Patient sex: M
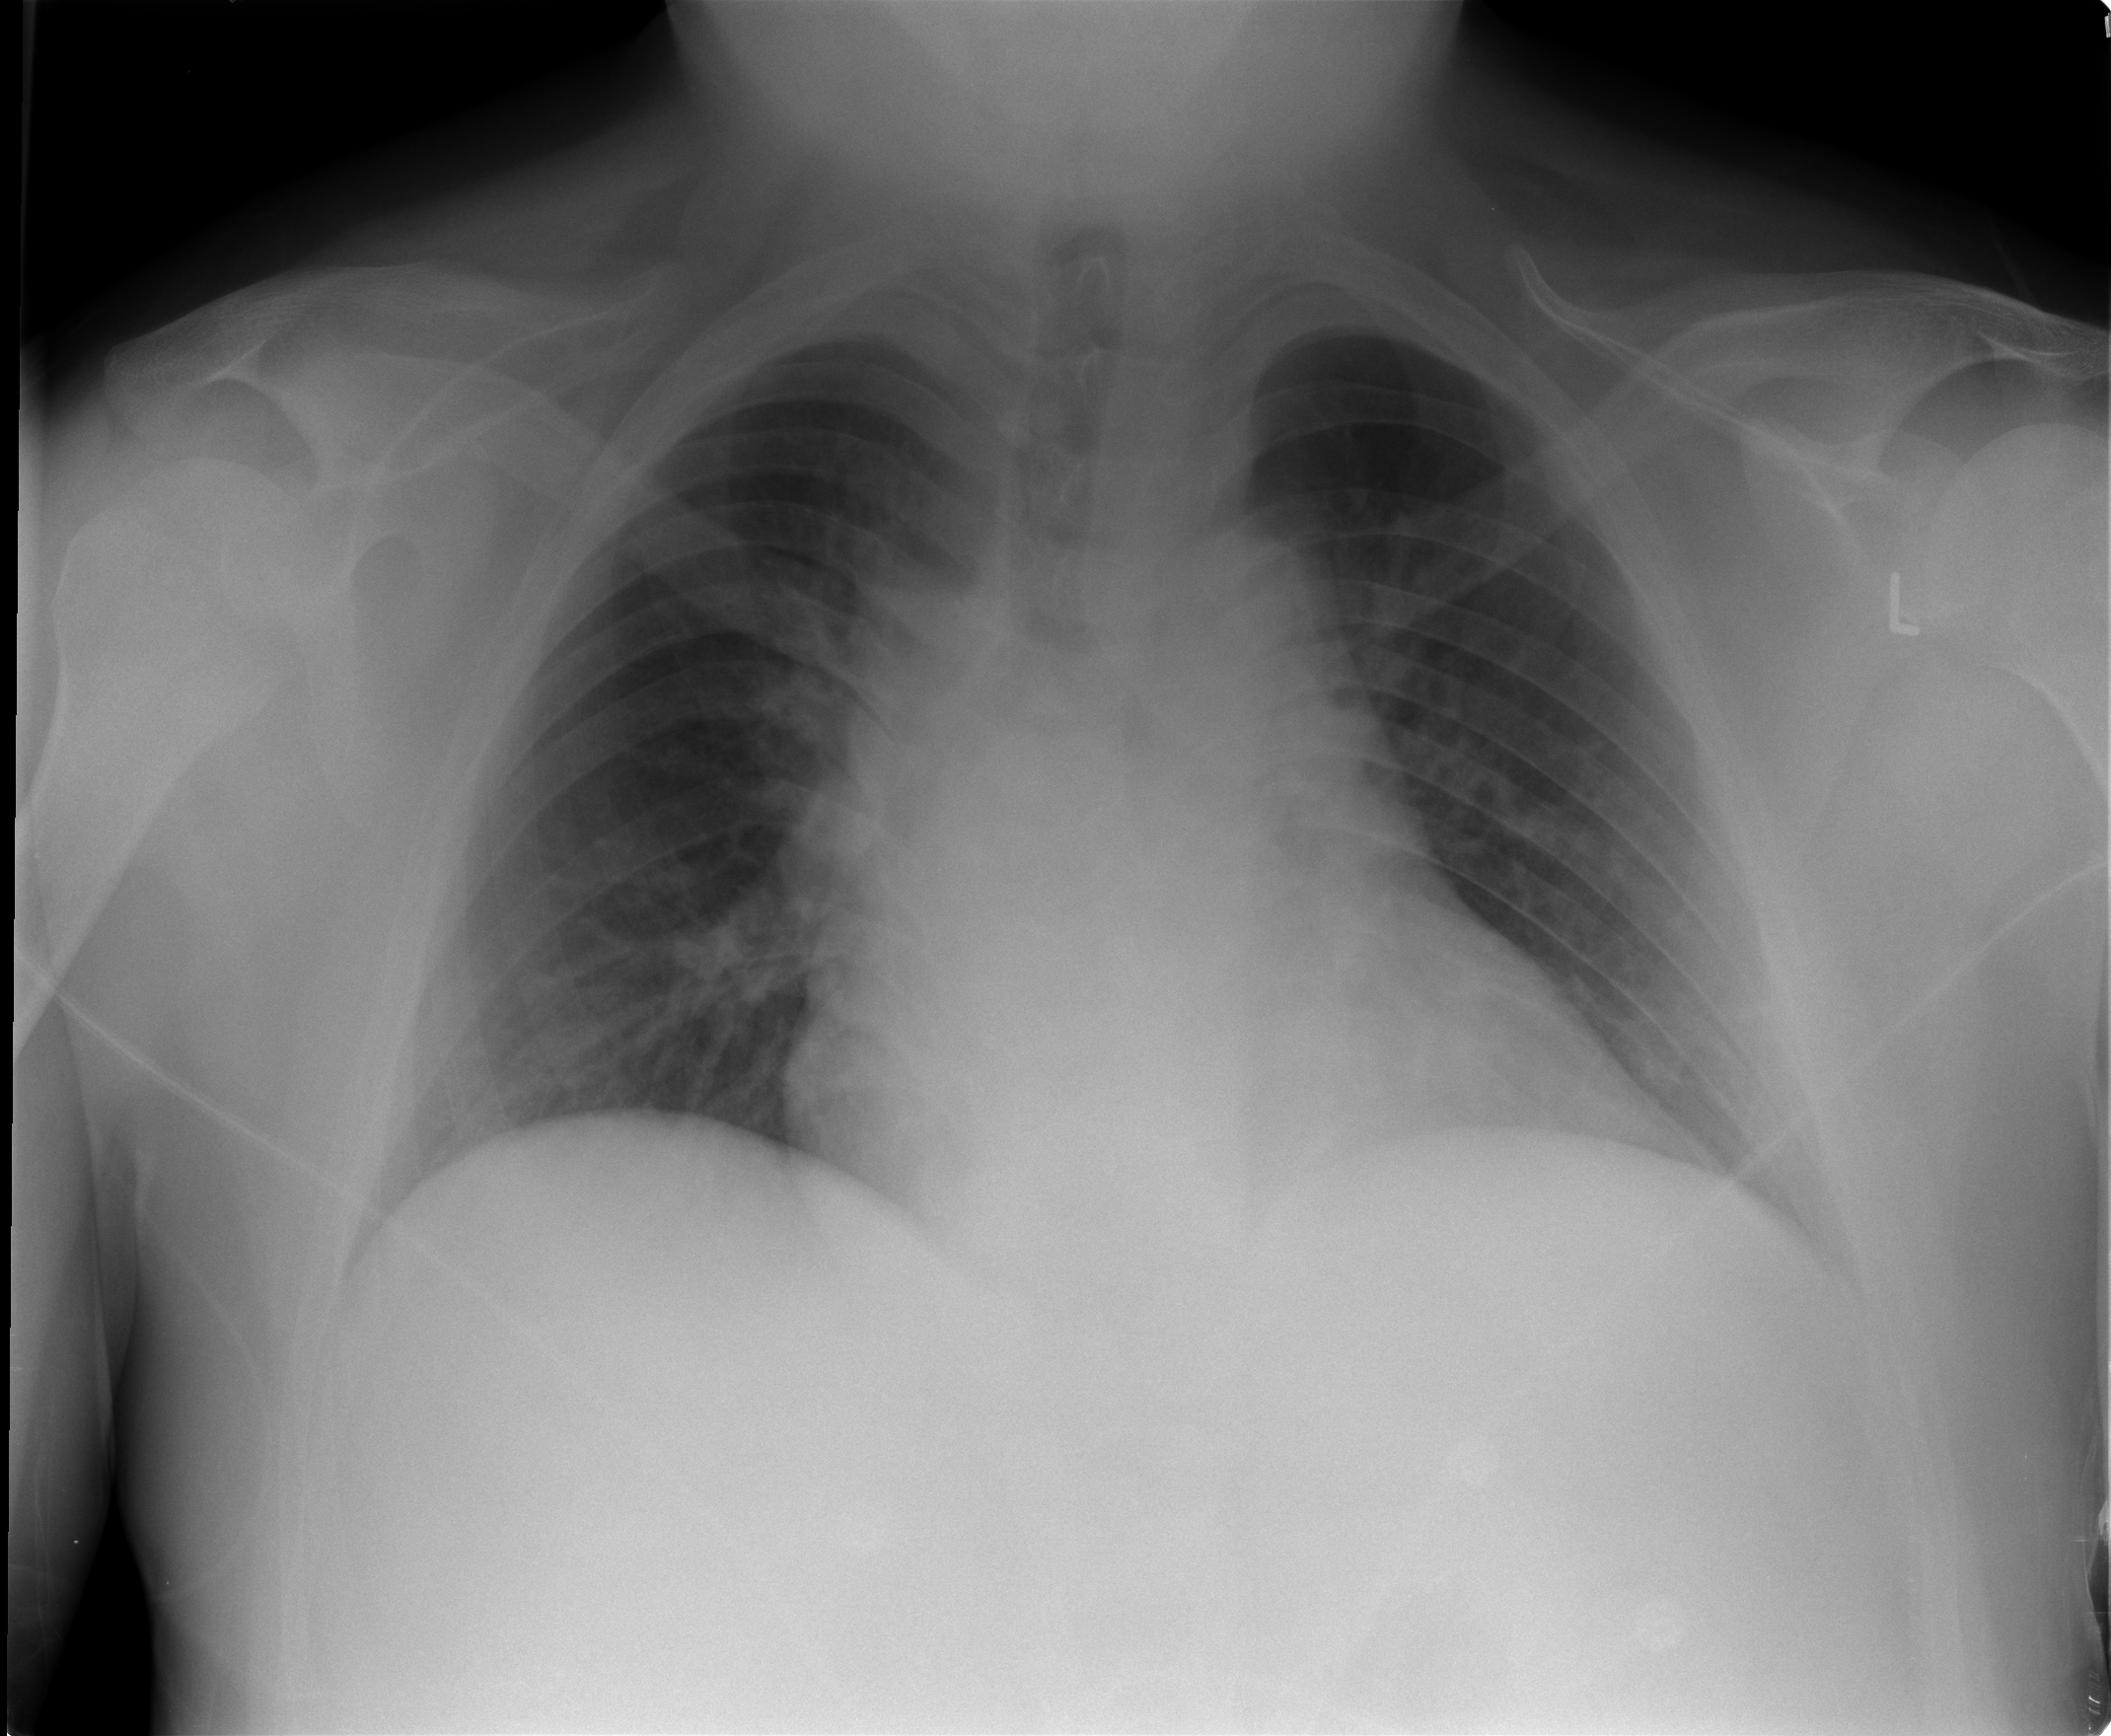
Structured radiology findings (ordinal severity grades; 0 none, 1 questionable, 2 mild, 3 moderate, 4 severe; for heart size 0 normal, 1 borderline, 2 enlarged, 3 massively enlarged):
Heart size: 1
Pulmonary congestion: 1
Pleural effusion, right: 0
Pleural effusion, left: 0
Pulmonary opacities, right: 0
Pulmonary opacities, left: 0
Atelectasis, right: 0
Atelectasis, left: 0